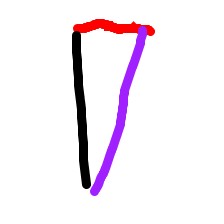
Shape: triangle